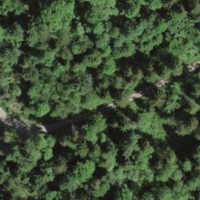
EUNIS habitat code: 43
Species observed at this site:
Allium ursinum